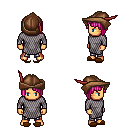
a pixel art fantasy rpg character, male body template, human, tanned skin, chain mail, metal pants, pink pageboy hairstyle, leather cap, brown slippers, four views (front, back, left, right), 2x2 character sprite sheet, small pixel art, hard edges, no anti-aliasing